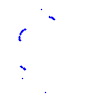
Particle: proton